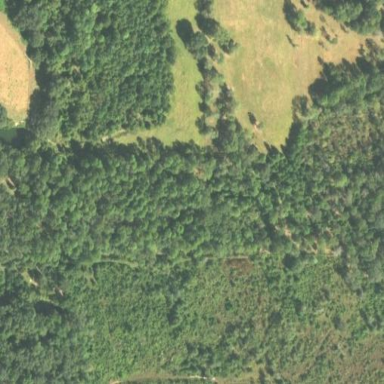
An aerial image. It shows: Mixed woodland with various types of leaves.